Interaction volume radius: 5 \u00c5
Interaction volume height: 45 \u00c5
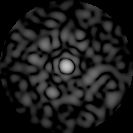
Disorder parameter: 0.8073